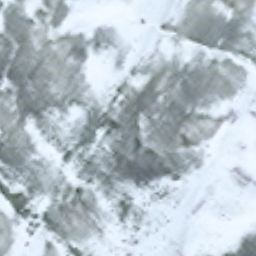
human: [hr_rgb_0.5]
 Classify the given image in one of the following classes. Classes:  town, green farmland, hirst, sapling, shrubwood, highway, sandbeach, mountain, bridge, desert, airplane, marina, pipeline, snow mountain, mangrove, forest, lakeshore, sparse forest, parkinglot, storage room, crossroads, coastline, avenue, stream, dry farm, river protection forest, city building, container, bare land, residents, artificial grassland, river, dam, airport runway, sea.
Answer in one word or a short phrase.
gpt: snow mountain